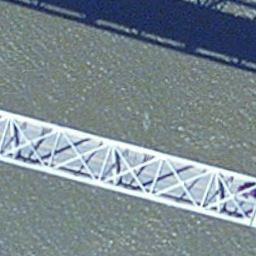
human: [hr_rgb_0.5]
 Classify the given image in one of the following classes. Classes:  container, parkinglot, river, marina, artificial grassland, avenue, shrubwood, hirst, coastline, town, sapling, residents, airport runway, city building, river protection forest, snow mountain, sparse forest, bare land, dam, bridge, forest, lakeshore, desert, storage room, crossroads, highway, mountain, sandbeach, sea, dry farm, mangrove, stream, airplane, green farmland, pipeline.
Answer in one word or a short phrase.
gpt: bridge